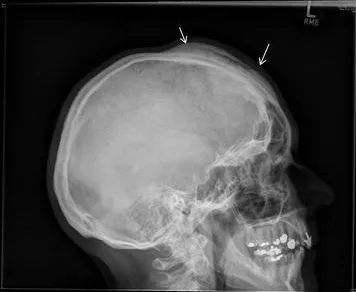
Lateral X-ray of the skull shows an extensive osseous lesion of the diploe with periosteal new bone formation (arrows) along the external table of the anterior skull.
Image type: radiology (x_ray)